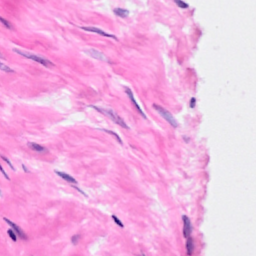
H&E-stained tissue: Breast